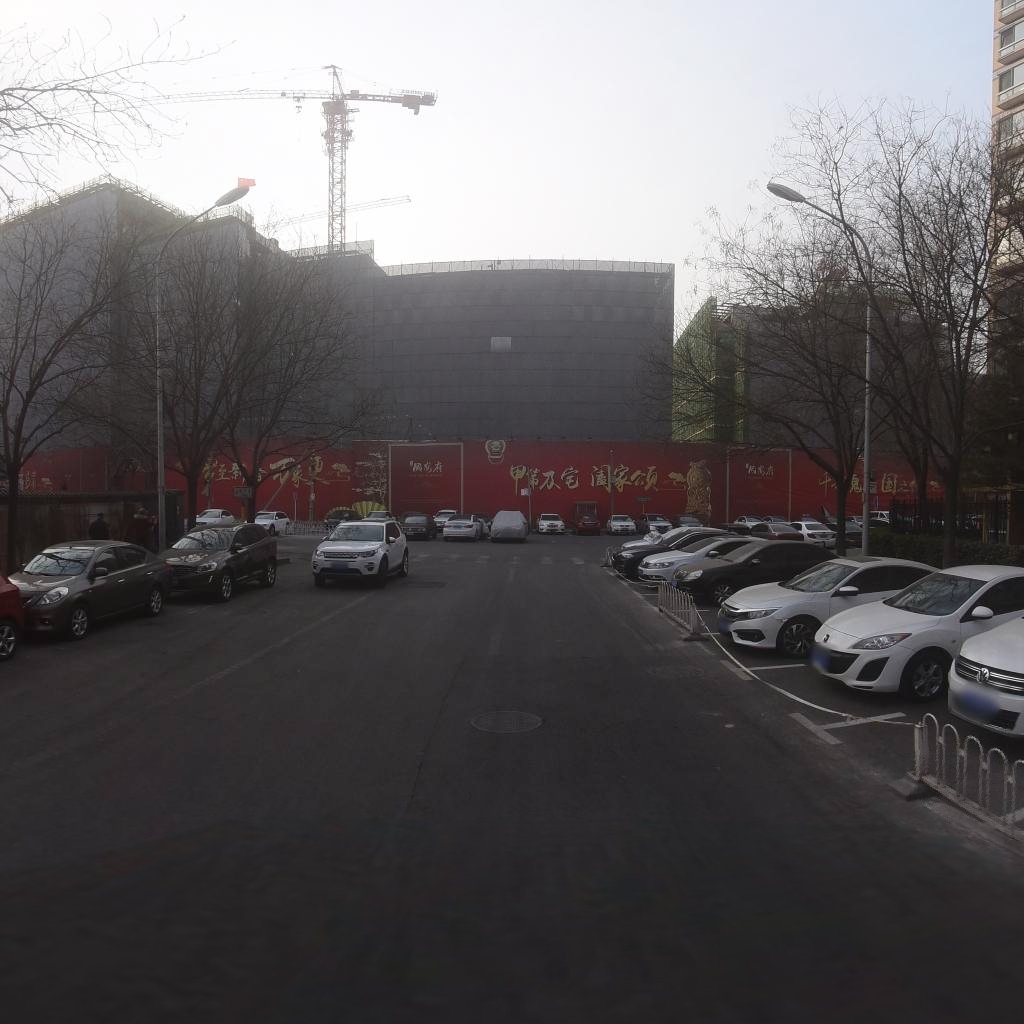
Region: Xicheng
Road damage annotations: longitudinal crack, manhole cover, manhole cover